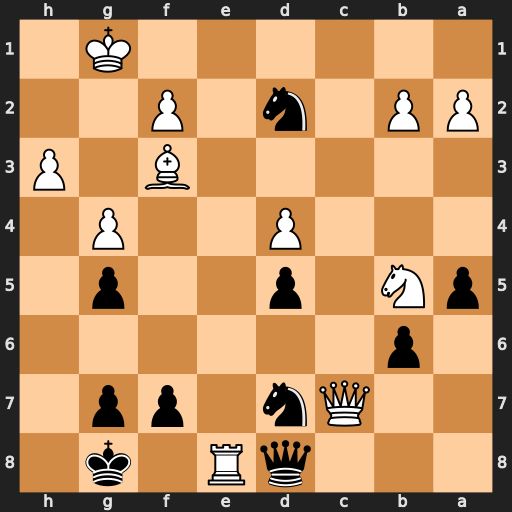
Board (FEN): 3qR1k1/2Qn1pp1/1p6/pN1p2p1/3P2P1/5B1P/PP1n1P2/6K1
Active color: b
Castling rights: -
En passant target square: -
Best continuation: Qxe8 Kg2 Nxf3 Kxf3 Qe4+